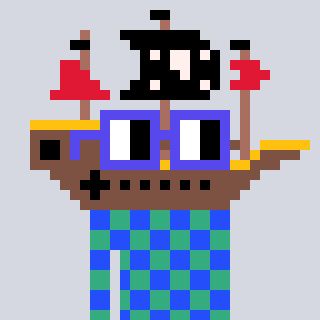
a pixel art character with square blue glasses, a pirateship-shaped head and a teal-colored body on a cool background